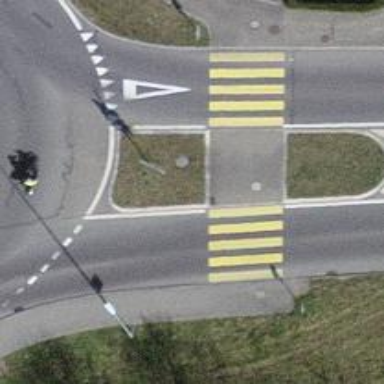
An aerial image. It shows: Uncontrolled zebra crossing with central island. The crossing is marked with zebra stripes.